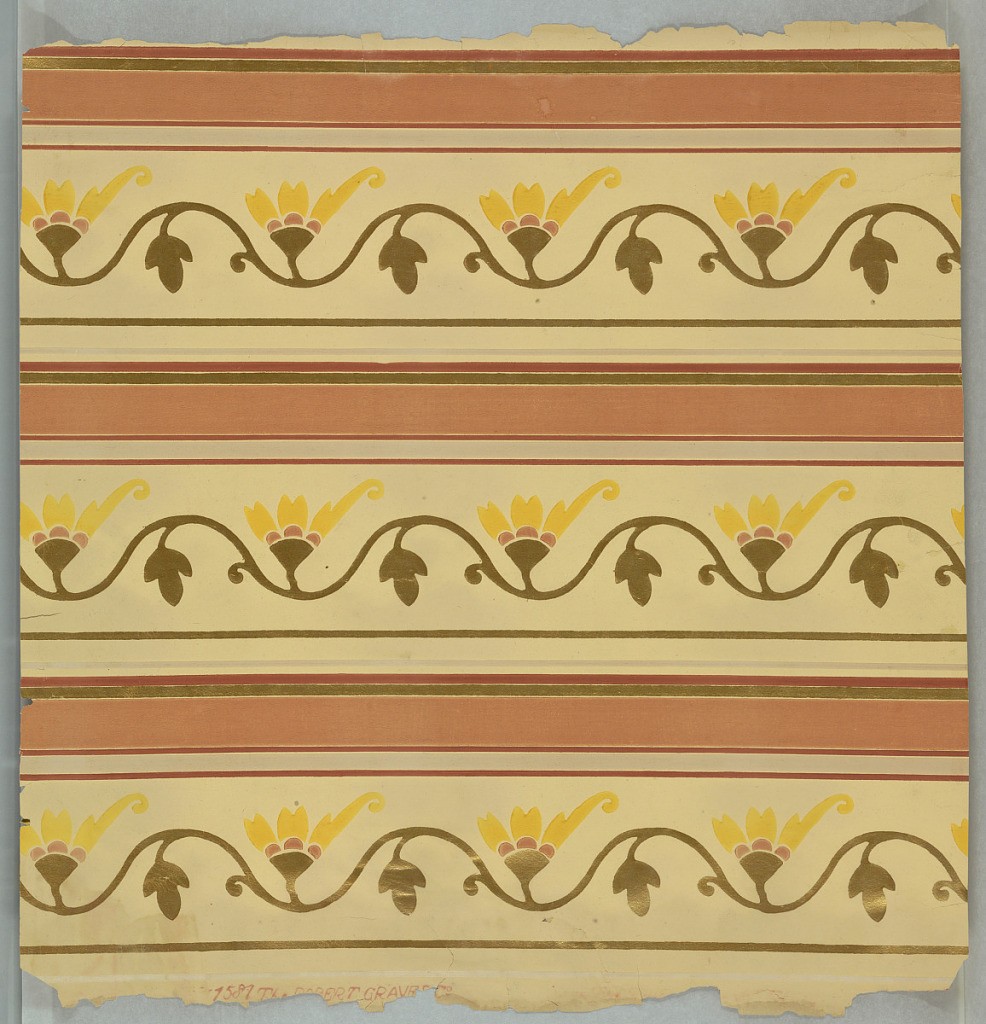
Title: Frieze
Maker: Robert Graves Co., New York, New York
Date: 1890–1900
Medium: Machine-printed
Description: This design simulates a stencil design and consists of three identical borders running parallel with selvedge. Latter is marked "Robert Graves Co. 1581".  Field is beige color with a vine in wave-like formation with single flower in orange and cinnamon. Vine and three petaled leaf between each flower in gold bronze. Narrow gold band at bottom. Graduated bands at top of henna, gold, cinnamon, and gray, respectively.